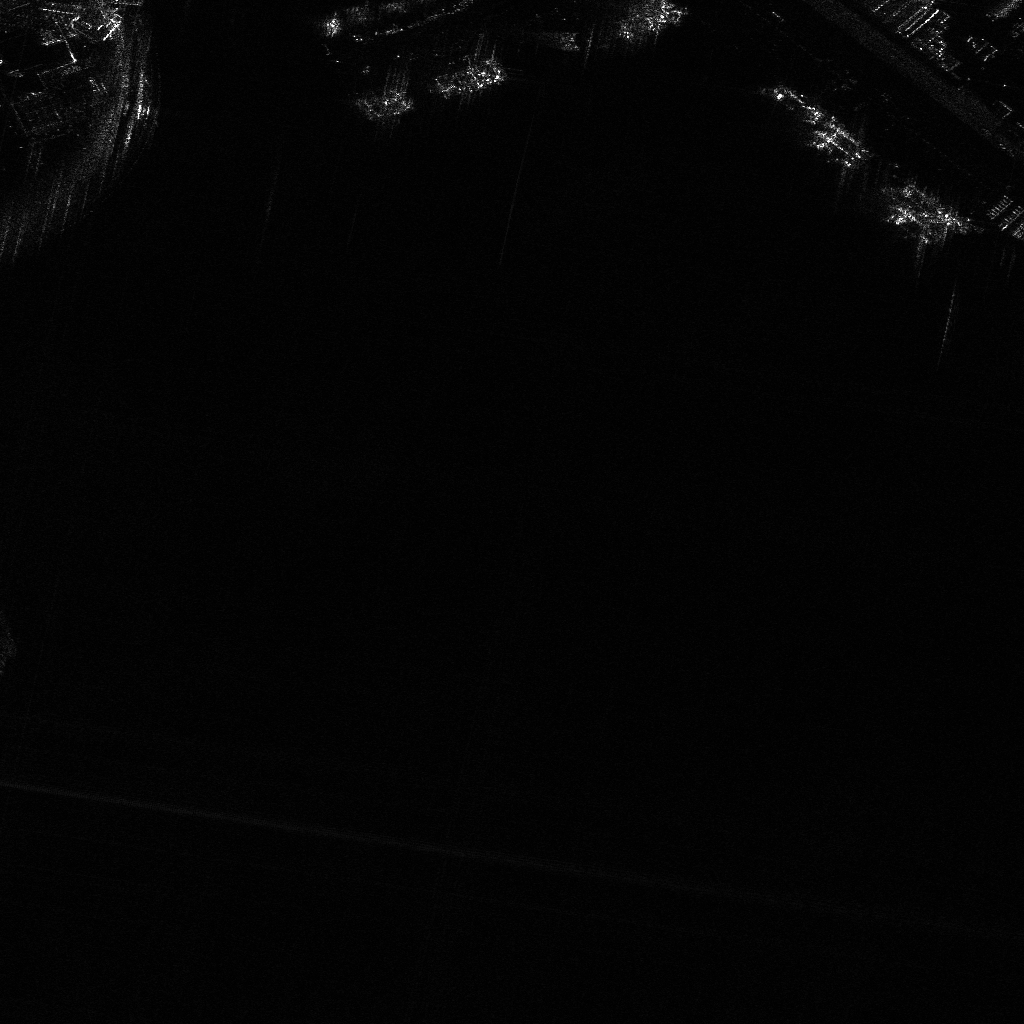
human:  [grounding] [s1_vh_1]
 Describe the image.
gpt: In the satellite image, there is  <ref>2 large lawenforce </ref> <box>[[35, 6, 38, 14, 73], [44, 3, 47, 11, 73]]</box> located at top.